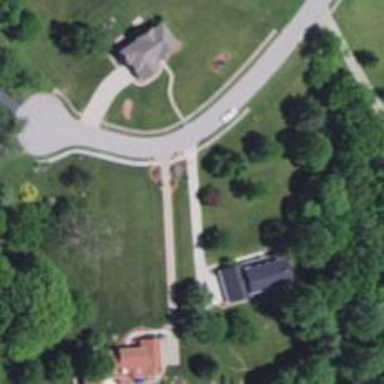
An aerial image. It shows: Driveway.